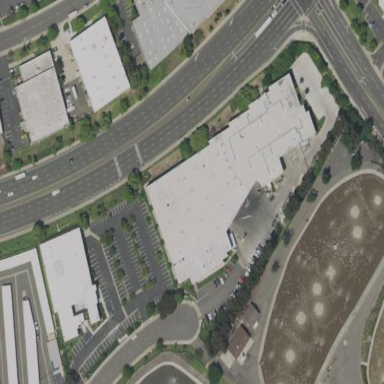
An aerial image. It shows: Commercial building.